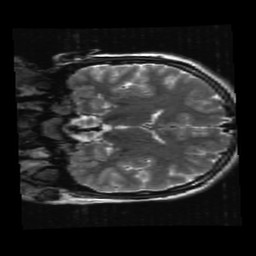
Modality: T2w
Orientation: coronal
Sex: male
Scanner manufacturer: ge
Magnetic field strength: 3 T
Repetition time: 5 s
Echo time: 0.1012 s